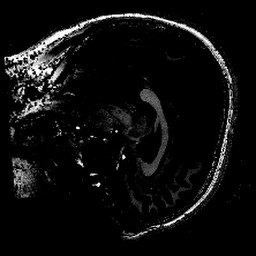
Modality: T1w
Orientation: sagittal